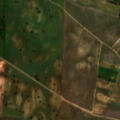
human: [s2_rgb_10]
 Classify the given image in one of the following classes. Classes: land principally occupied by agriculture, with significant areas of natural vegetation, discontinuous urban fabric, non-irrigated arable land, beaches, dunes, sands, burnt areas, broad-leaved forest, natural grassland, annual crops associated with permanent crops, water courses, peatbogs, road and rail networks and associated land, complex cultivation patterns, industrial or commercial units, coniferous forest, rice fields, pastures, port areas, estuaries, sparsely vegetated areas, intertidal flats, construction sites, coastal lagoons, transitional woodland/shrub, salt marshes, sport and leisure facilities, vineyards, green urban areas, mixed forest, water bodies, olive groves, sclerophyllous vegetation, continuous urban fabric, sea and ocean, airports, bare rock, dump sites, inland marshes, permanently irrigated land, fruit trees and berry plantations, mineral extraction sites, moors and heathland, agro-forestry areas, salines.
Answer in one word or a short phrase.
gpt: non-irrigated arable land, permanently irrigated land, olive groves